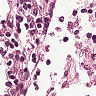
Metastatic tissue present: no